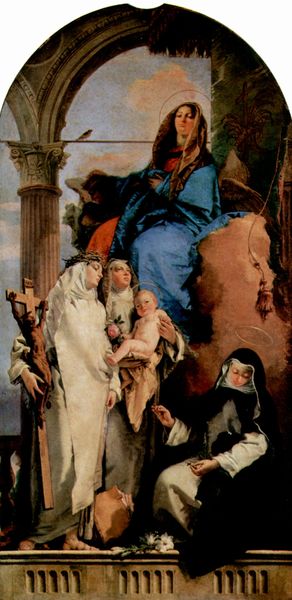
Titel: Kreuzigung
Künstler: Giovanni Battista Tiepolo
Standort: Saint Louis (Missouri)
Institution: City Art Museum
Schlagwörter: akt, blau, fuß, gemälde, gruppe, hand, himmel, nackt, schatten, vogel, weiß, wolken, frauen, grün, menschen, mädchen, ocker, sitzen, abend, blumen, braun, frau, grau, kleid, kleider, licht, mund, orange, schwarz, säule, säulen, blüten, rose, rot, schleier, wolke, beige, malerei, architektur, arm, augen, halten, inkarnat, stehen, stein, gesten, öl, brüstung, kirche, sonne, boden, gewand, kutte, mantel, kind, krone, sanft, engel, kanneliert, keramik, krug, balkon, ruhig, bogen, fels, mauer, baby, rundbogen, erhaben, kopftuch, kordel, quaste, tor, vier, arkade, gewölbe, kreuz, barfuß, hocken, jungfrau, nonne, allegorie, kranz, lilie, altar, kapitell, kleinkind, heiligenschein, nimbus, gotisch, christus, jesus, jesus christus, kreuzigung, pieta, manierismus, dornen, erhoben, kruzifix, kutten, lokalfarben, tempel, heilige, märtyrer, heilig, taufe, maria, korinthisch, madonna, magdalena, dornenkrone, altarbild, geburt, kannelur, jesuskind, akade, hochragend, heiligenscheine, märtyrerin, nonnen, tiepolo, madonne, nimben, krez, krizifix, stimmungsvoll, christkind, vier frauen, jeus, kindfrau, none, titian, nnonne, jungfrrau, trauaer